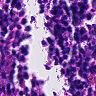
Metastatic tissue present: no